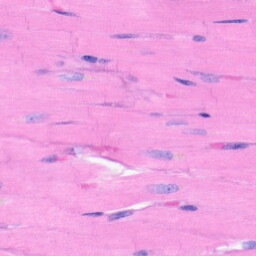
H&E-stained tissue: Heart